Interaction volume radius: 10 \u00c5
Interaction volume height: 45 \u00c5
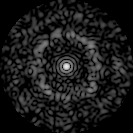
Disorder parameter: 0.7857